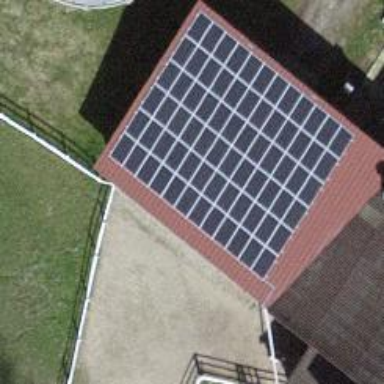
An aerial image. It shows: Solar power generator using photovoltaic method with solar photovoltaic panel types.